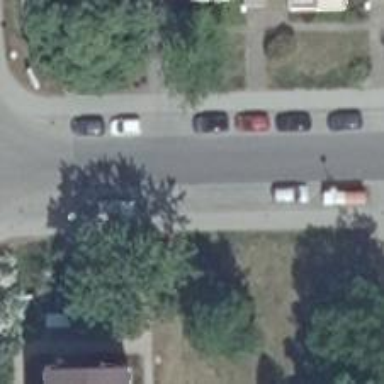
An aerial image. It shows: Residential road with asphalt surface. There is parallel street-side parking available on the left lane.